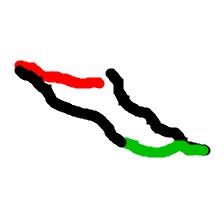
Shape: parallelogram